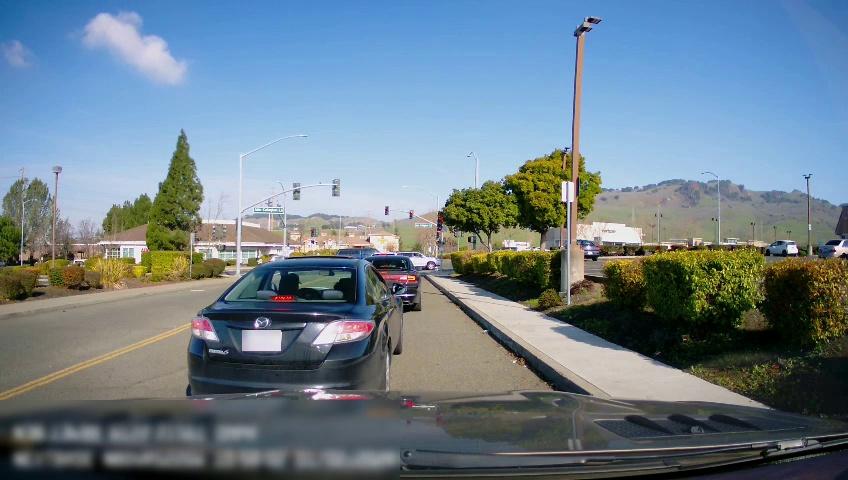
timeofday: Day
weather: Sunny
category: Drivable Space
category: Vehicles | Car
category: Vehicles | Car
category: Vehicles | Car
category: Vehicles | Car
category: Vehicles | Car
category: Vehicles | SUV
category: Vehicles | SUV
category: Vehicles | Truck
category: Lanes | Current Lane
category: Lanes | Opposite Lane
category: Traffic | Signs
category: Traffic | Signs
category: Traffic | Lights
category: Traffic | Lights